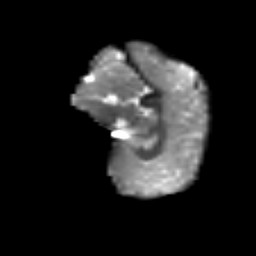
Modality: T2w
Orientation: sagittal
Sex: female
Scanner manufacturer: siemens
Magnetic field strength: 3 T
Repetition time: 5 s
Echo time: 0.071 s